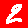
Digit: 2